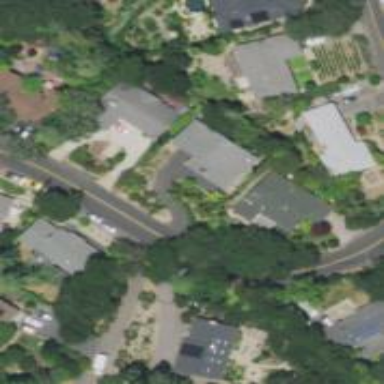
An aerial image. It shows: Driveway leading to service road.